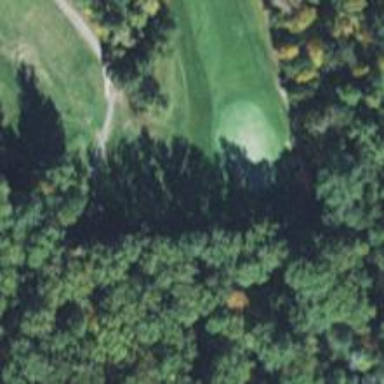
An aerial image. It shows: Pathway for golfing.